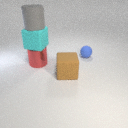
large gray rubber cylinder above large cyan rubber cube